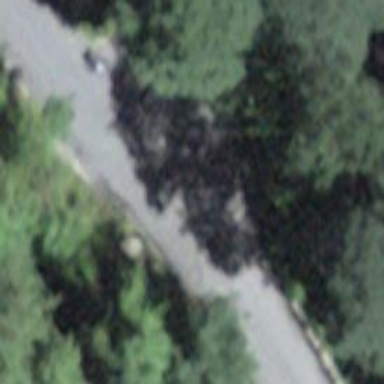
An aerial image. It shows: Unclassified road with asphalt surface.